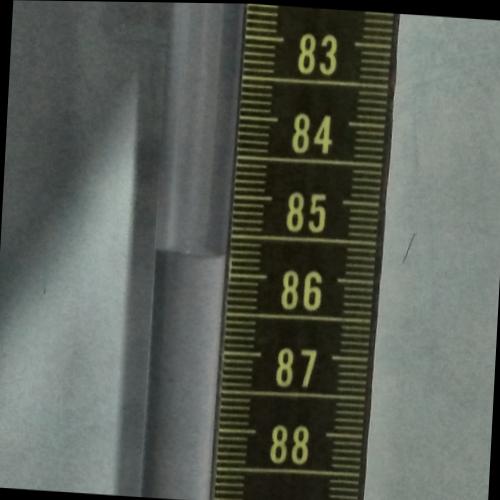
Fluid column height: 85.8 cm